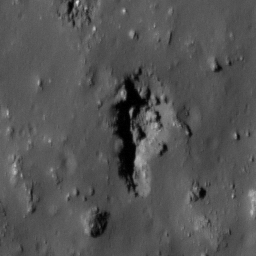
Pit: Tycho 5c
Host crater: Tycho
Host type: impact_melt
Lunar coordinates: latitude -42.615, longitude 348.642